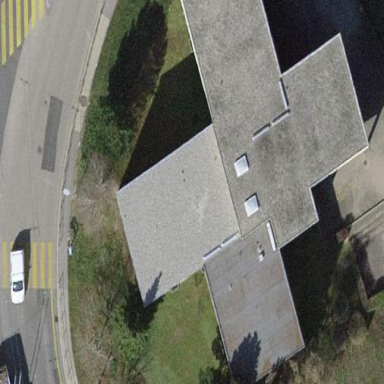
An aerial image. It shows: School building.